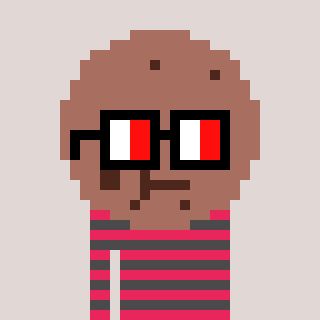
a pixel art character with square glasses with black frames and red eyes, a cookie-shaped head and a grayscale-colored body on a warm background